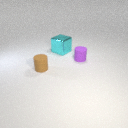
large cyan metal cube behind small purple rubber cylinder